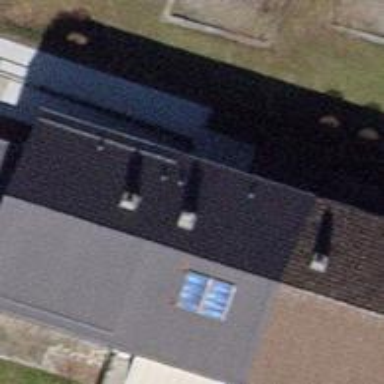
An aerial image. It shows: Terrace building.